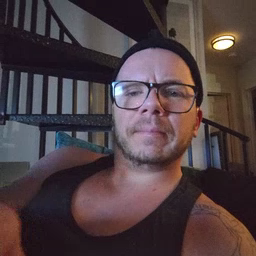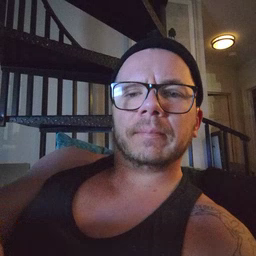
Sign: nap